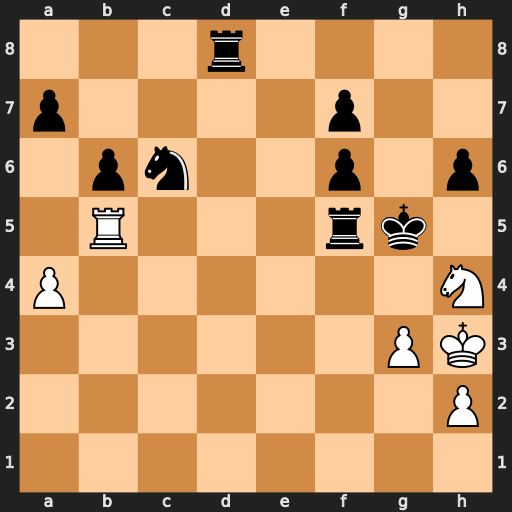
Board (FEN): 3r4/p4p2/1pn2p1p/1R3rk1/P6N/6PK/7P/8
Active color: w
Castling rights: -
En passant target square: -
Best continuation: Rxf5#